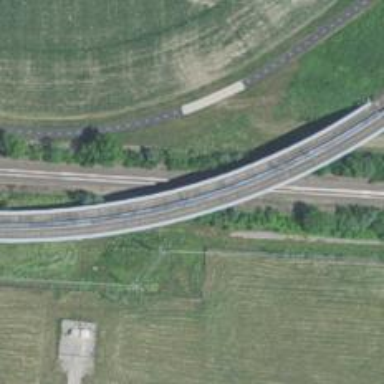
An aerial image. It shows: Light rail bridge with electrified contact line.